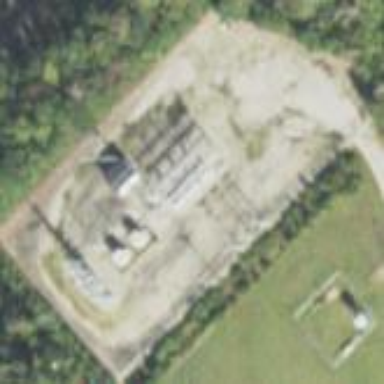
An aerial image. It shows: There is distribution substation enclosed by fence.